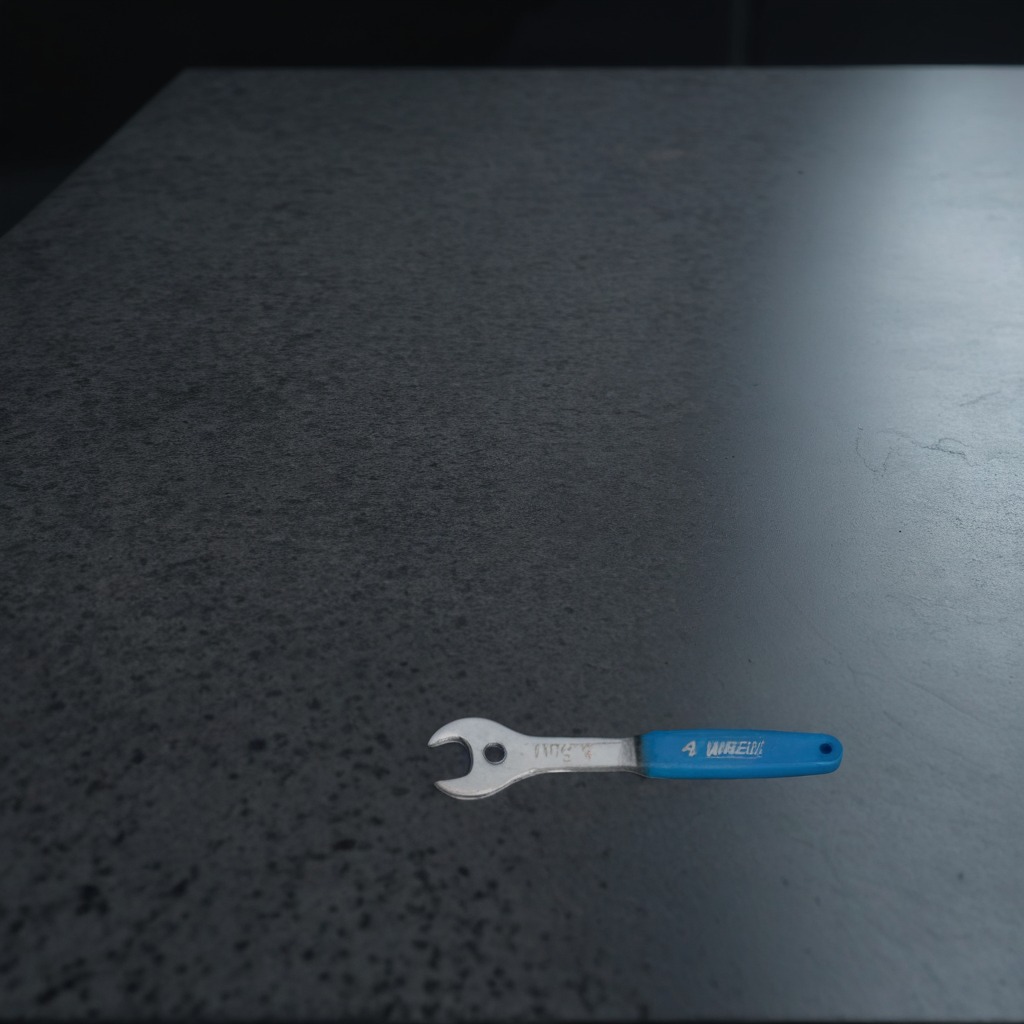
An wrench is lying on the clean granite table inside a workshop at night dim ambient light soft shadows worn but